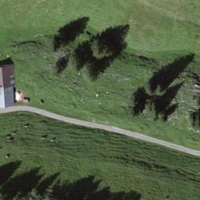
EUNIS habitat code: 23
Species observed at this site:
Crocus vernus